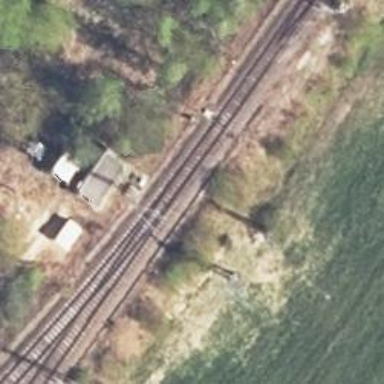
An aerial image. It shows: Rail siding with electrified contact lines for trains.